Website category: auto
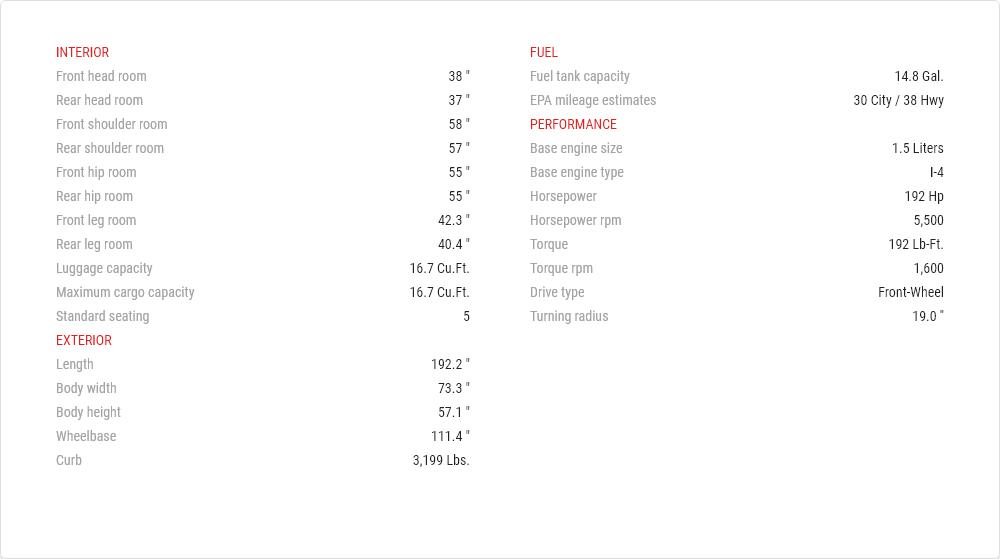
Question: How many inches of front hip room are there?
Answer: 55 "

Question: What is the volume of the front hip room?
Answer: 55 "

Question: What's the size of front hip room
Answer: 55 "

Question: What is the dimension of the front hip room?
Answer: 55 "